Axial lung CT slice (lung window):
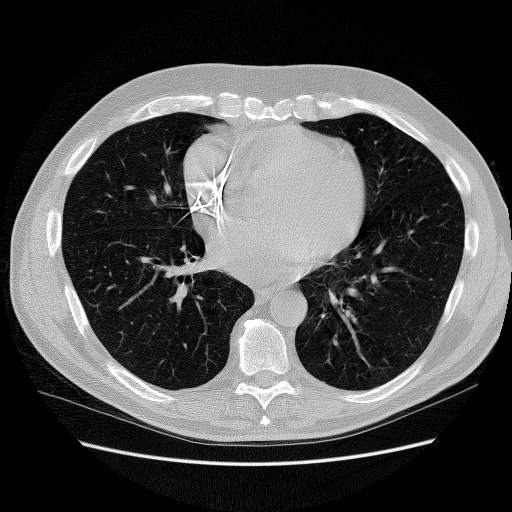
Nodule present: no